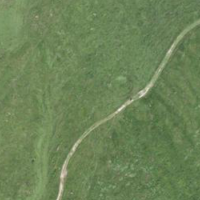
EUNIS habitat code: 24
Species observed at this site:
Arnica montana
Caltha palustris